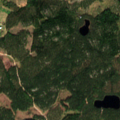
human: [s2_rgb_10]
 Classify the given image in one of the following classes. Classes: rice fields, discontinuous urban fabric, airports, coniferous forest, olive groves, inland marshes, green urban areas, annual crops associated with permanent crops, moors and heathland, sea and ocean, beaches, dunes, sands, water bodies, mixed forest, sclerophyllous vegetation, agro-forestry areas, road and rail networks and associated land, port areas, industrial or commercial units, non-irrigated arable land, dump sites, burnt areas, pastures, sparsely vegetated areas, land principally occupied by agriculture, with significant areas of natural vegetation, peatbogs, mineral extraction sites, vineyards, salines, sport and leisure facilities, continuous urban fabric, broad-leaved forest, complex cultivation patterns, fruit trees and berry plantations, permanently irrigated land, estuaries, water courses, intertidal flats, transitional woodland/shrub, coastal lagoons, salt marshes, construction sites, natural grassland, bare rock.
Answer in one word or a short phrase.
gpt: coniferous forest, mixed forest, transitional woodland/shrub